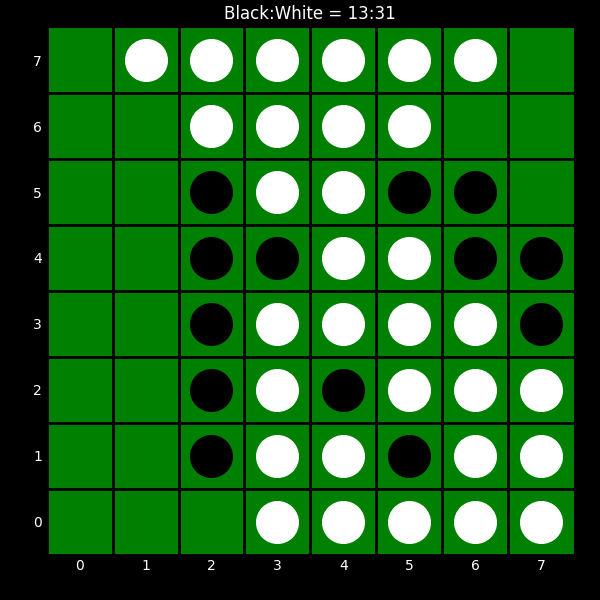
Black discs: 13
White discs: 31